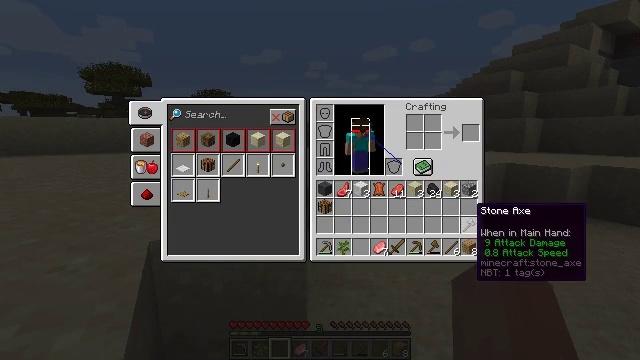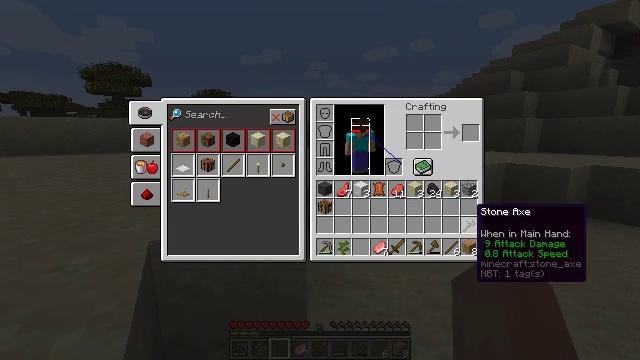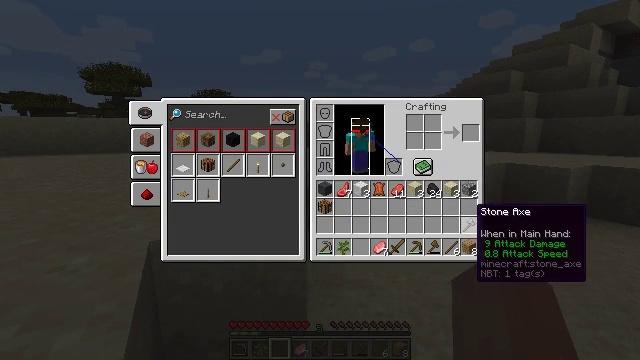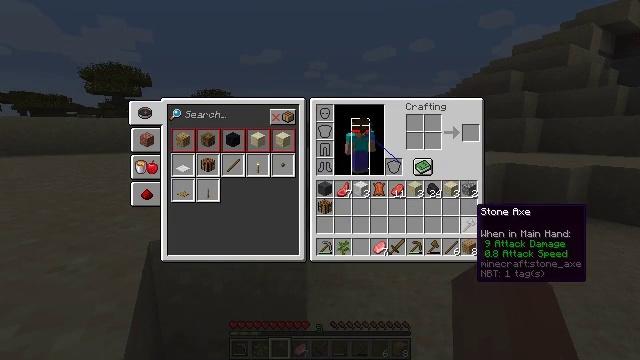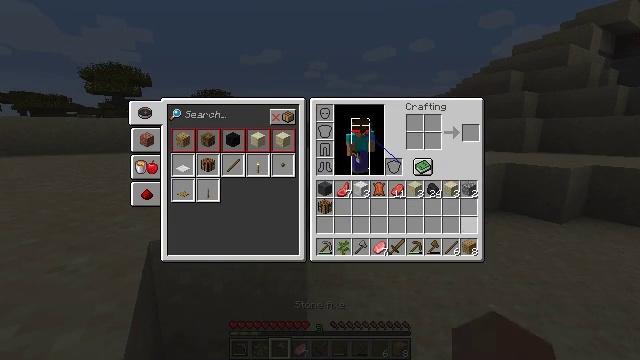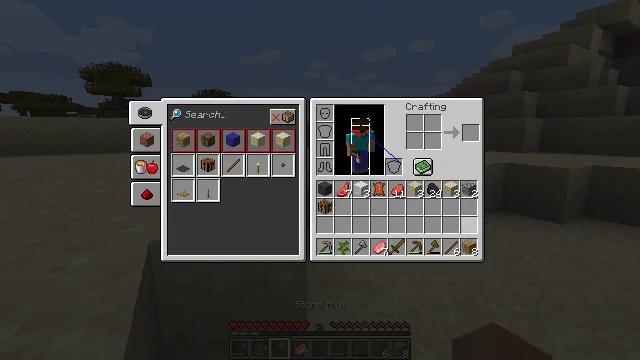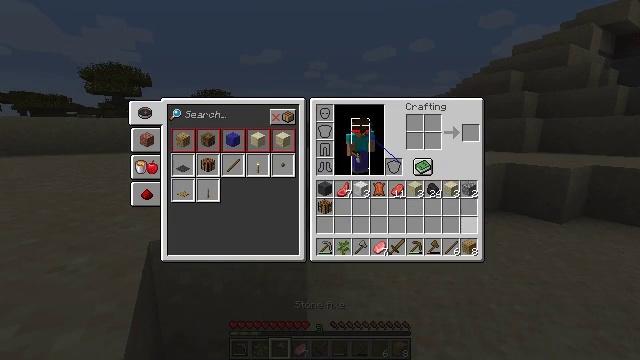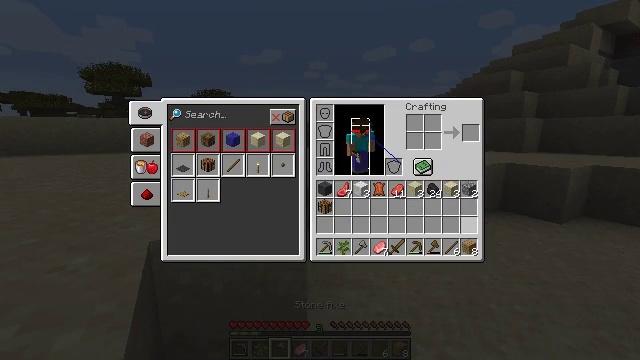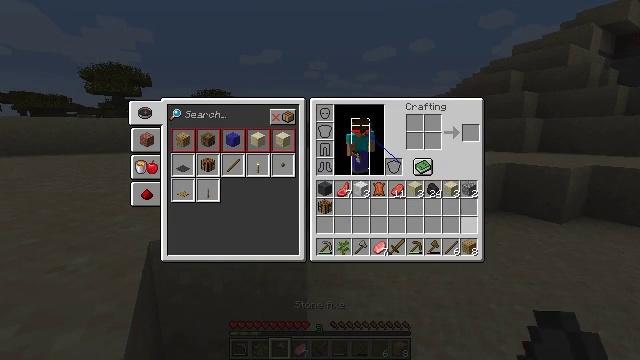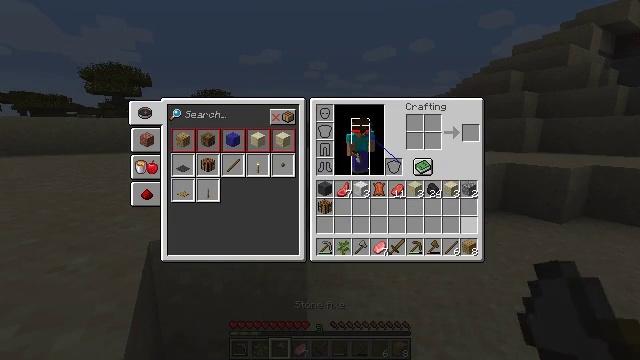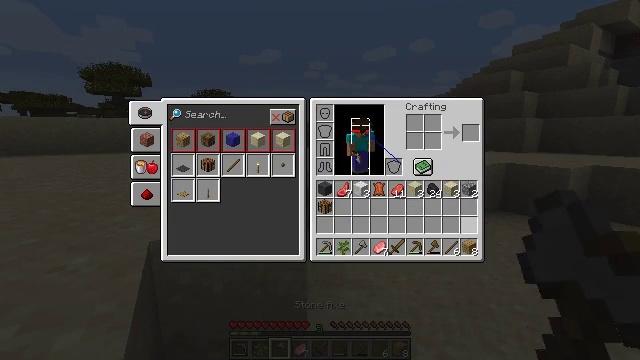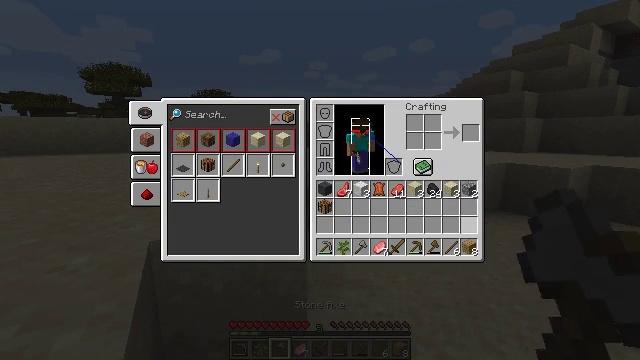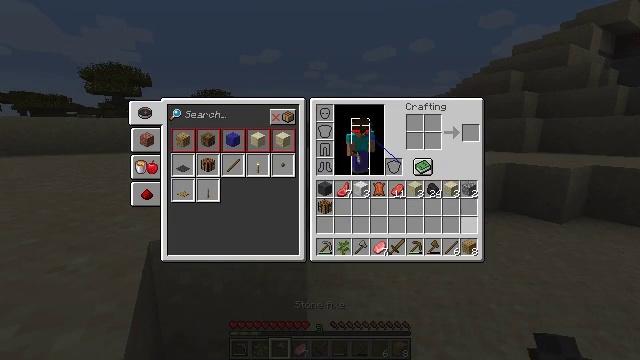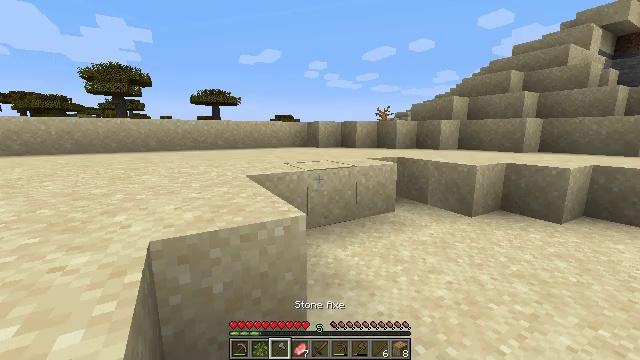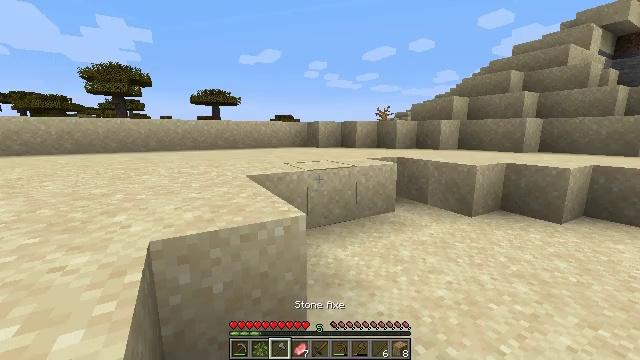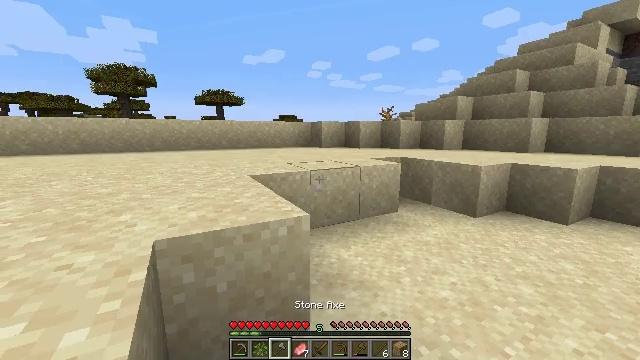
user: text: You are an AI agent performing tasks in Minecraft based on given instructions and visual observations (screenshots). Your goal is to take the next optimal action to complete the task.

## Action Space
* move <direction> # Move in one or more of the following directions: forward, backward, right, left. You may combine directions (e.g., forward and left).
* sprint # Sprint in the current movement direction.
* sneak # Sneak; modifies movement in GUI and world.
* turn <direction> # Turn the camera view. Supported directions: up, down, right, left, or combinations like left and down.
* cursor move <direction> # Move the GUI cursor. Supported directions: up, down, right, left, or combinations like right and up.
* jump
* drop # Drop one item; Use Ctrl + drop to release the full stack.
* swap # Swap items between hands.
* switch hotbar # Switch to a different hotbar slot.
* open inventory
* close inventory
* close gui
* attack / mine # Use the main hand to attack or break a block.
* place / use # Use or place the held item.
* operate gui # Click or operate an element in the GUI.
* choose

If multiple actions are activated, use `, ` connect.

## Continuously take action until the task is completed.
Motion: motion action
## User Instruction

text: Mine the dead bush in the desert.
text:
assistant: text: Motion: sneak
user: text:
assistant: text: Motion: sneak
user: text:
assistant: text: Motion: sneak
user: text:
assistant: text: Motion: sneak, operate gui
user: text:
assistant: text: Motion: sneak, operate gui
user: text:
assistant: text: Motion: sneak, operate gui
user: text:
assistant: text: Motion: sneak
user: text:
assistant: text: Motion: no_op
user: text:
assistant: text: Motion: no_op
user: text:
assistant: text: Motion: no_op
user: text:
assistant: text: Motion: no_op
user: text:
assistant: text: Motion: no_op
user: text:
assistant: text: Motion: no_op
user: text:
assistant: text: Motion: no_op
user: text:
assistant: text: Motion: no_op
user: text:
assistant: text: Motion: turn left
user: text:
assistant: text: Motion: move forward, turn left
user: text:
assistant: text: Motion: move forward, turn left and down, jump
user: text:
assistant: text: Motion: move forward, jump
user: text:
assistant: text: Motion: move forward, jump
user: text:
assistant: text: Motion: move forward, jump
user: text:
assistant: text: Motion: move forward, turn left and down, jump
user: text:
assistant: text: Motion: move forward, turn left and down
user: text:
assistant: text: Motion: move forward, turn left
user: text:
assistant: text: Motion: move forward, turn left and up
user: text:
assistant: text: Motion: move forward, turn left and up
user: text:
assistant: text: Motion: move forward
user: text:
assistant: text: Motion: move forward
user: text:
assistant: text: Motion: move forward and move right
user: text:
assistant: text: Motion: move forward and move right